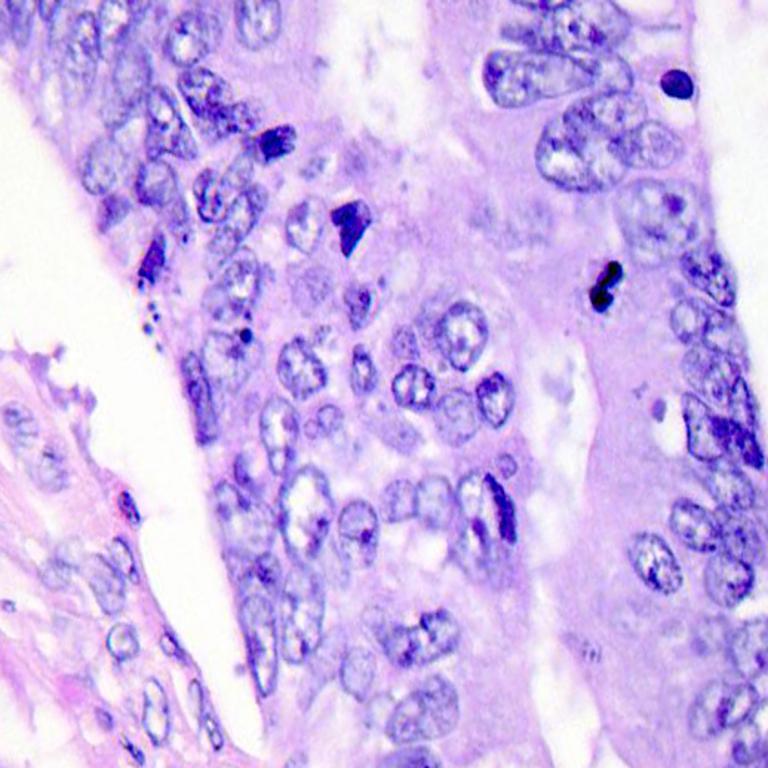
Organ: colon
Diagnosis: adenocarcinomas